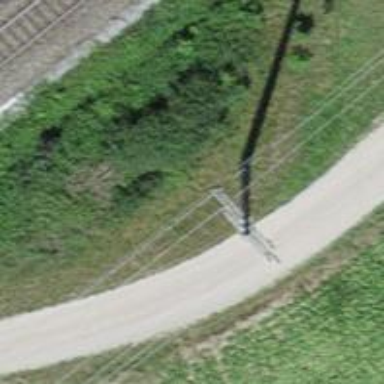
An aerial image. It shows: Power pole.